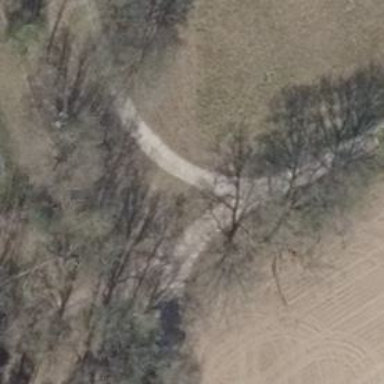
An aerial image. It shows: High-quality track road made of concrete plates.